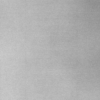
Label: dusty